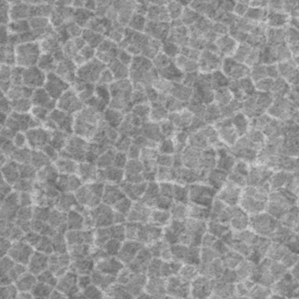
Label: frost